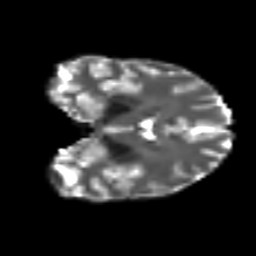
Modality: T2w
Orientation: coronal
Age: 33
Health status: ill
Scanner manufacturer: philips
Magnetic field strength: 3 T
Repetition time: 9 s
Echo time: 0.127 s